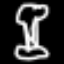
Label: hourglass